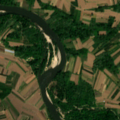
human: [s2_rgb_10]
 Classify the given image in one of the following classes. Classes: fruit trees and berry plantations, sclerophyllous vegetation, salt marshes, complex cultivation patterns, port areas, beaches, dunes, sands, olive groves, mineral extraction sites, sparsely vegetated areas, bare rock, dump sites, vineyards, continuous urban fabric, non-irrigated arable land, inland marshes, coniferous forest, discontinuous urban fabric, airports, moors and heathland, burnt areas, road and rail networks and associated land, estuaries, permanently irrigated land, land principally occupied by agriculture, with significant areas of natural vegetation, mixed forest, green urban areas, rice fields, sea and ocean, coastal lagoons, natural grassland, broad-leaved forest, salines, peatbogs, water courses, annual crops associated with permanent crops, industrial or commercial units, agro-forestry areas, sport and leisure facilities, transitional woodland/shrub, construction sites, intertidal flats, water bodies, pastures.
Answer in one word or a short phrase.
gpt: non-irrigated arable land, land principally occupied by agriculture, with significant areas of natural vegetation, broad-leaved forest, transitional woodland/shrub, water courses